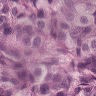
Metastatic tissue present: yes